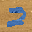
Label: 2